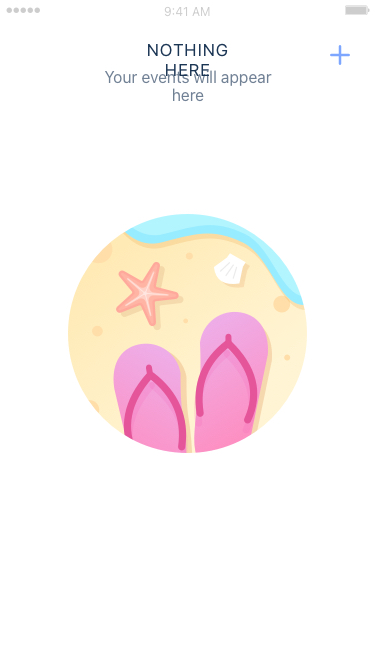
Text in this UI design:
Your events will appear here
Nothing Here